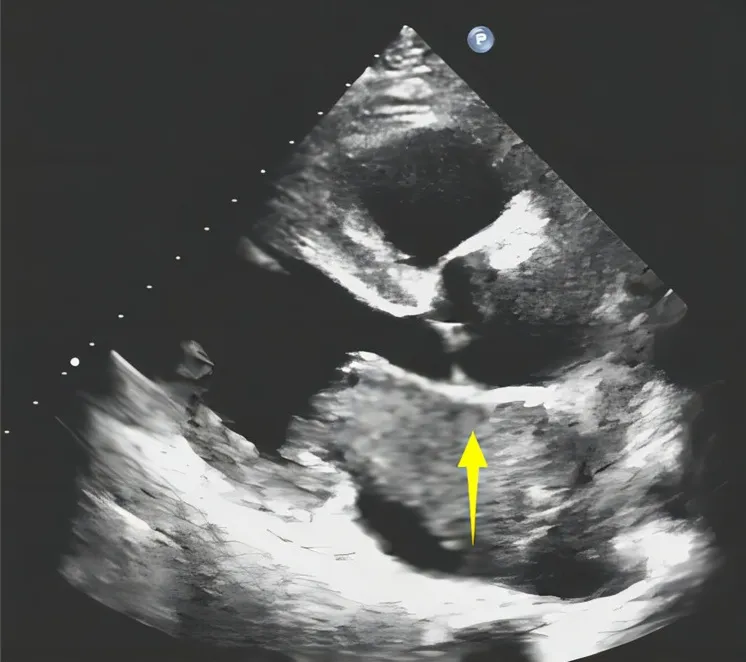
Ultrasonography shows a left atrial isoechoic mass ( ).
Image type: radiology (ultrasound)